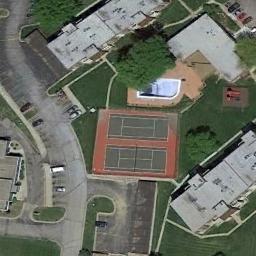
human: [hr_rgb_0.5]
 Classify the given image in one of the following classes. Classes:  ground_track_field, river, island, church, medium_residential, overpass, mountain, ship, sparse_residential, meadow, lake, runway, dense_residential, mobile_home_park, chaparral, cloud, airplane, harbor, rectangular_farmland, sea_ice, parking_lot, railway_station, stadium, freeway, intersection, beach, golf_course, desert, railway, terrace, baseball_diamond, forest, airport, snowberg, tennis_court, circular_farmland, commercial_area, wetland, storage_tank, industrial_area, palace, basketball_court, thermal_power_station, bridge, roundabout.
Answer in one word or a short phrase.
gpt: tennis_court